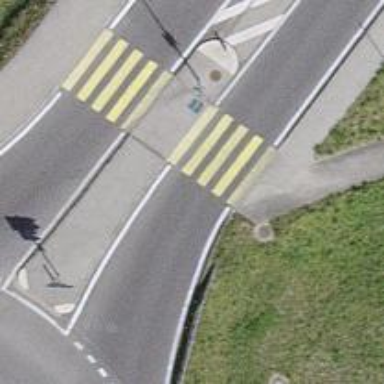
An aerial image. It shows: Uncontrolled crossing with zebra marking and crossing island.